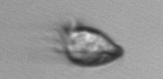
Label: Paratontonia_gracillima